Question: Is there a simple way to make sure no cookies are set by CodeIgniter (ci_session) unless agreed to by the visitor?
"In the UK a new Cookie Regulation officially announced on 20th May 2011 and will be enforced from May 2012 that website owners must gain a visitor's consent that they will be tracked by cookies on that website."
Many thanks!

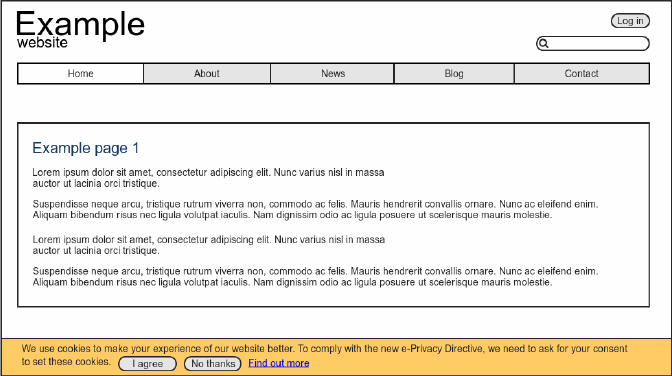
Answer: Ironically, to track if a user wanted to use a cookie, you would almost need a cookie to know that :)
But thinking aloud - the solution would be to not create any cookies on the main page. Then in your view have a link: "click here if you accept cookies"
which directs to /yourcontroller/turnoncookies function
then in your function, load the session class, and create the cookie.